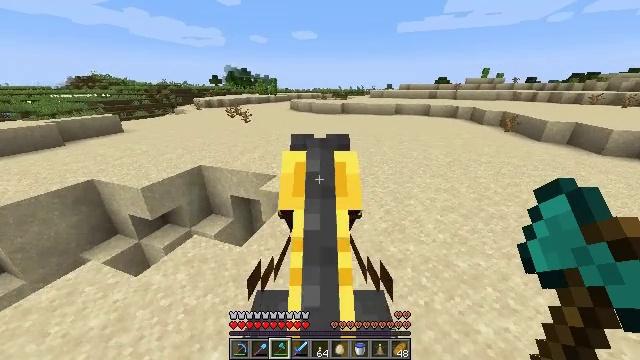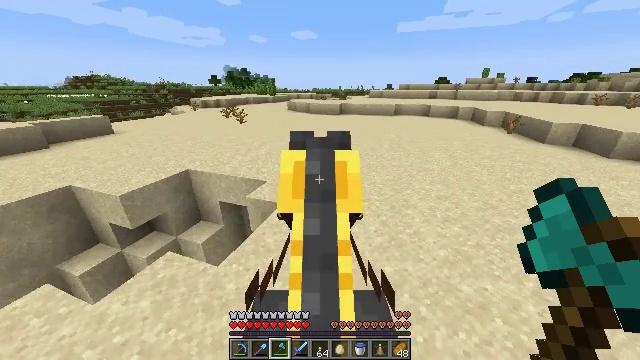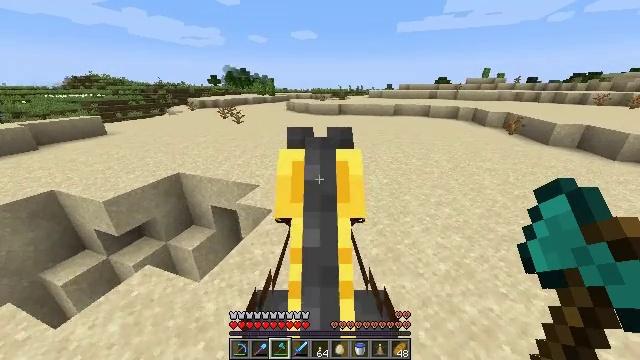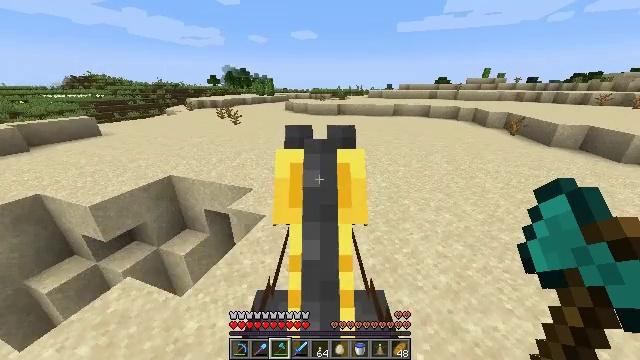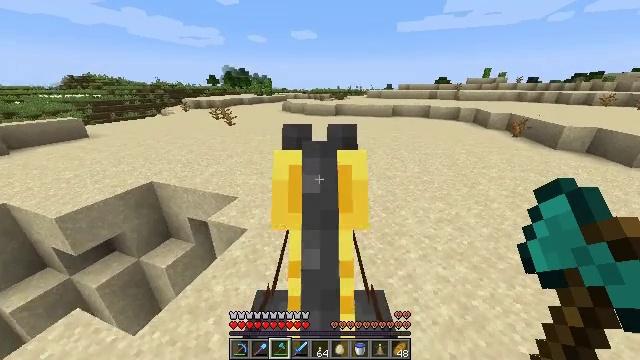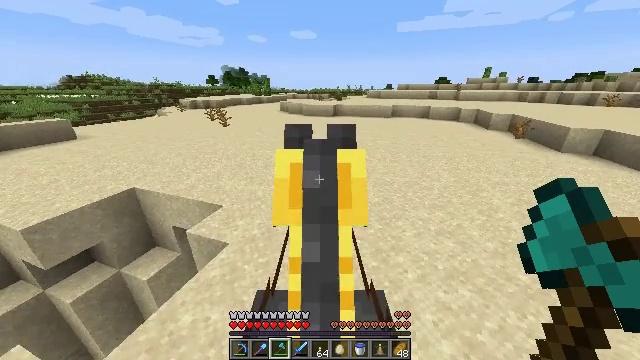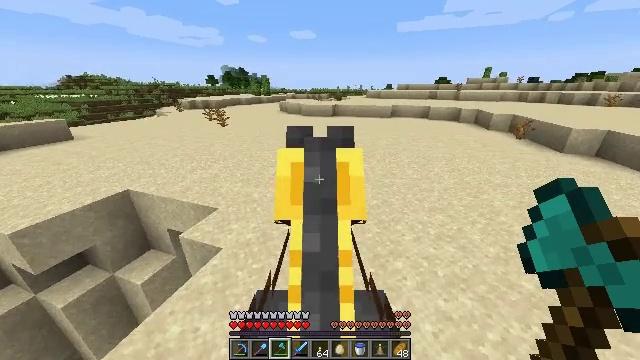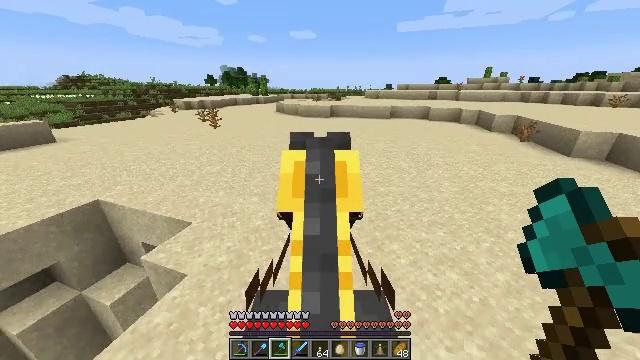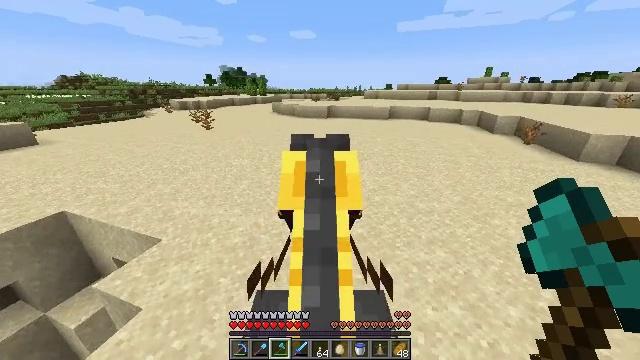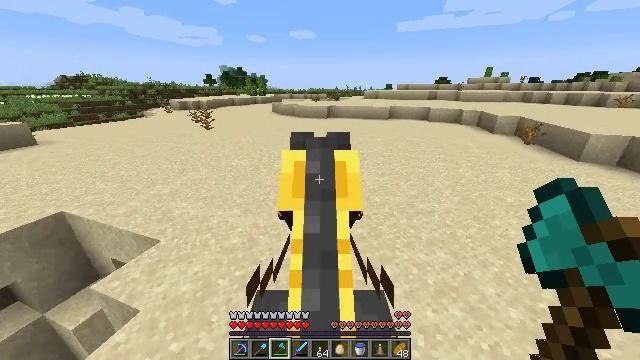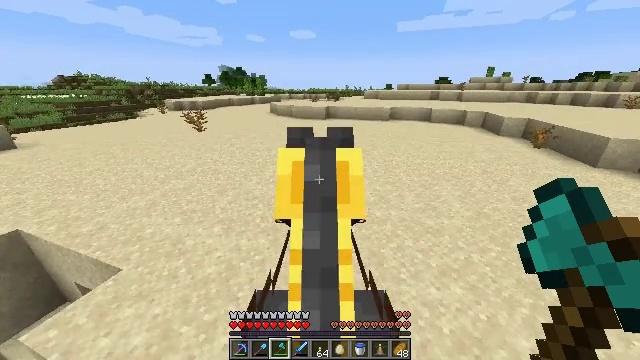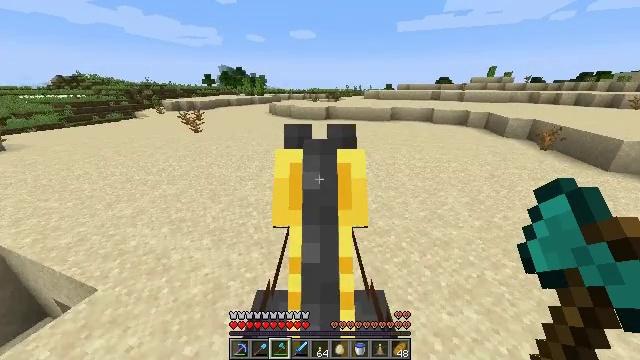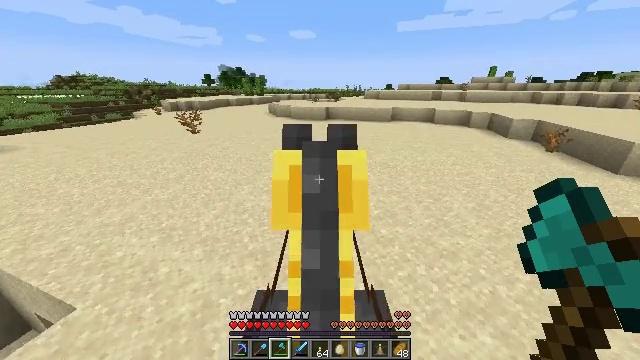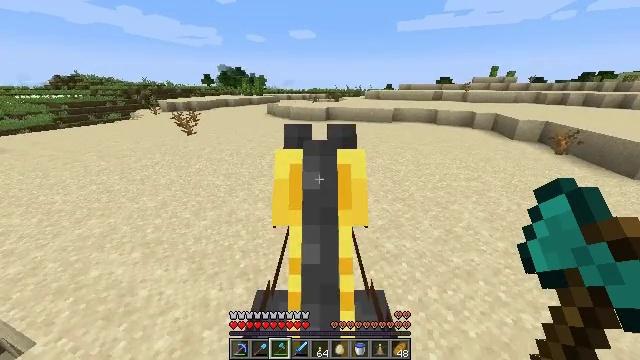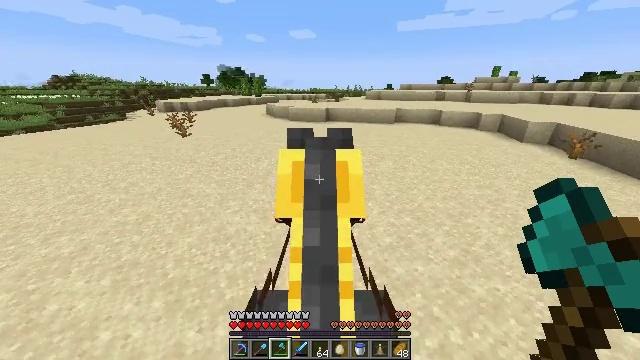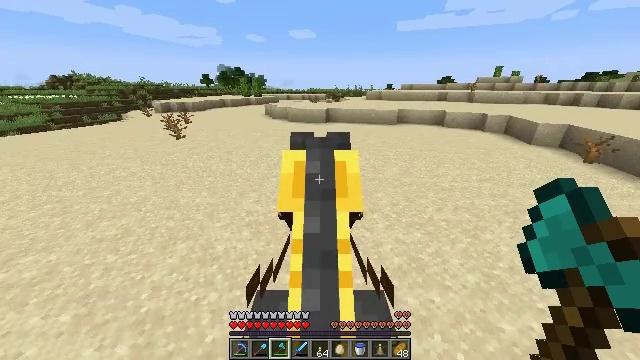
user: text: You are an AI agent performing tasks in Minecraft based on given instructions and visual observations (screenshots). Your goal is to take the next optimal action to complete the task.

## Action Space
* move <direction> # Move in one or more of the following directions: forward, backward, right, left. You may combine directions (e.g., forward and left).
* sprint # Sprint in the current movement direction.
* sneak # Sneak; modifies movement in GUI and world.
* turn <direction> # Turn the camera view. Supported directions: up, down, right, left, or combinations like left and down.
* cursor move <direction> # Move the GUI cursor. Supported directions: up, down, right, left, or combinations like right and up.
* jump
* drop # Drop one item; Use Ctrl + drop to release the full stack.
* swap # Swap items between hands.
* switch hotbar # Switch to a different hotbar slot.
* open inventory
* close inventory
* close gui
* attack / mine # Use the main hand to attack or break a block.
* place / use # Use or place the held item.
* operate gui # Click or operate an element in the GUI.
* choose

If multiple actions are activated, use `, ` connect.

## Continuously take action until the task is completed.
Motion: motion action
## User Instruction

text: Collect sandstone by mining.
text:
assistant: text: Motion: move forward and move right, sprint
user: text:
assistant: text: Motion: move forward and move right, sprint
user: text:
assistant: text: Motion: move forward and move right, sprint
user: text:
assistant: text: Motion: move forward and move right, sprint
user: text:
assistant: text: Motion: move forward and move right, sprint
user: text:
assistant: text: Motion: move forward and move right, sprint
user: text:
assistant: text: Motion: move forward and move right, sprint
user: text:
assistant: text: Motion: move forward, sprint
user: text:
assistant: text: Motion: move forward, sprint
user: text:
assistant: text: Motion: move forward, sprint
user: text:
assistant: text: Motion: move forward, sprint
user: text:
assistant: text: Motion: move forward, sprint
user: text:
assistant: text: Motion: move forward, sprint
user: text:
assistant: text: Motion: move forward, sprint
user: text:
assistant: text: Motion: move forward, sprint
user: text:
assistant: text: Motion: move forward, sprint
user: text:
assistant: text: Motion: move forward, sprint
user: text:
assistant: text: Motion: move forward, sprint
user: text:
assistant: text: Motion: move forward, sprint
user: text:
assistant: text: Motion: move forward, sprint
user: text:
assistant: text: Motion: move forward, sprint
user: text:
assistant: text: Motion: move forward, sprint
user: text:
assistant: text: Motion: move forward, sprint, turn right
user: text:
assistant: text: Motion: move forward, sprint, turn right and down
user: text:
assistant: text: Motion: move forward, sprint, turn right and down
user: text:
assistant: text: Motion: move forward, sprint
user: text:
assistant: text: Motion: move forward, sprint
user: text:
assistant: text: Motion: move forward, sprint
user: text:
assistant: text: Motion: move forward, sprint
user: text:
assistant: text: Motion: move forward, sprint